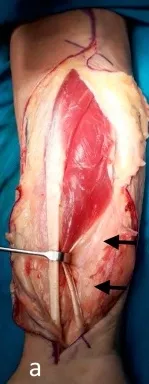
Yellowish lipomatous mass with pseudo-capsule. (a) The mass was subcutaneously located on the wrist region with proximity to the median n.
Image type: medical_photograph (other_medical_photograph)